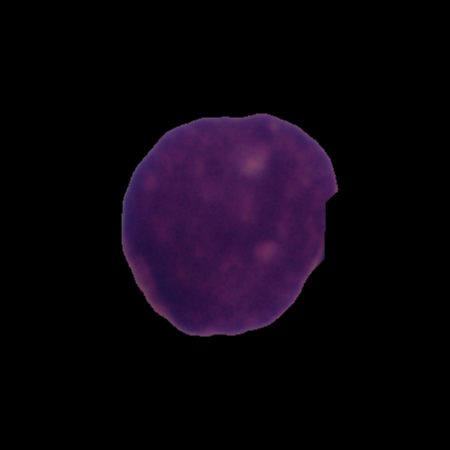
Label: cancer